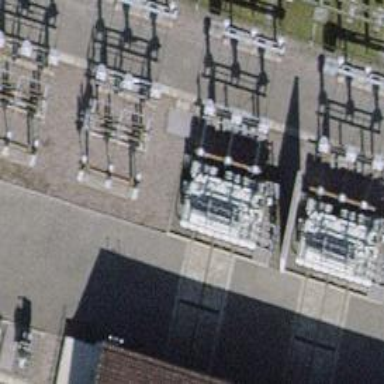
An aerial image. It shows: Outdoor transformer at the distribution level.